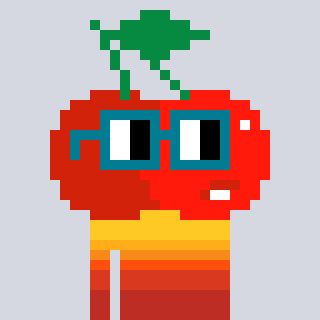
a pixel art character with square dark green glasses, a cherry-shaped head and a bege-colored body on a cool background